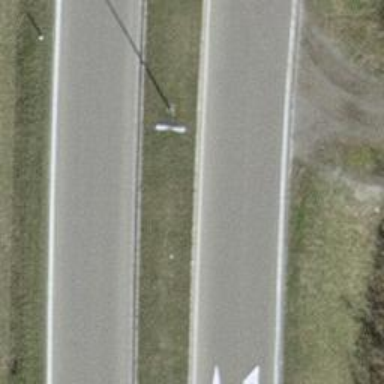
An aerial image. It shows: Asphalt trunk highway.